Question: I'm using VSCode Insiders and have recently been getting this problem where the menu bar and the title bar is bigger than usual. How can i fix this??

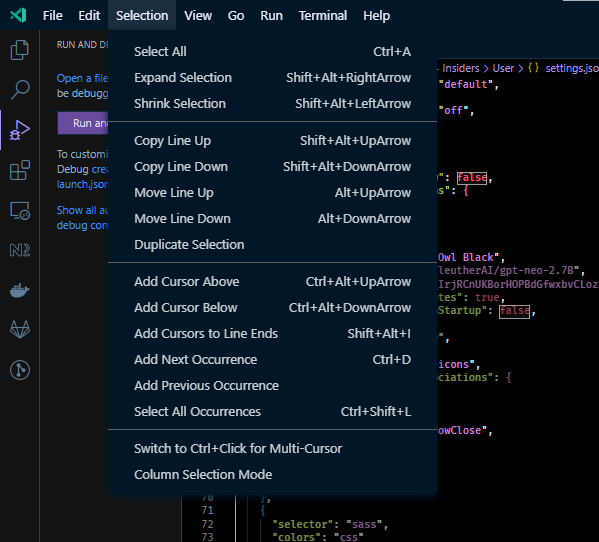
Answer: This is a probably a known issue. They have changed the "zoom-out" behavior of the title bar in the latest version: while it scales-up when you zoom in the interface, it stays to the "native" height when you zoom-out.
Unfortunately I could not find an option to disable this behavior and allow titlebar scaling when you zoom-out.
You can offer feedback to the team in the thread here:
<URL>